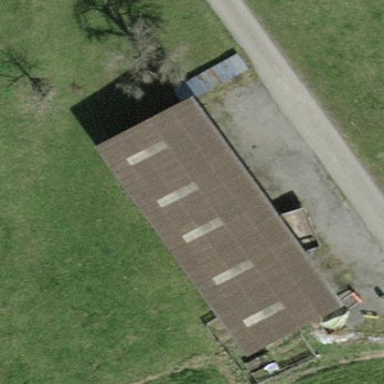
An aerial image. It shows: Farmyard area.